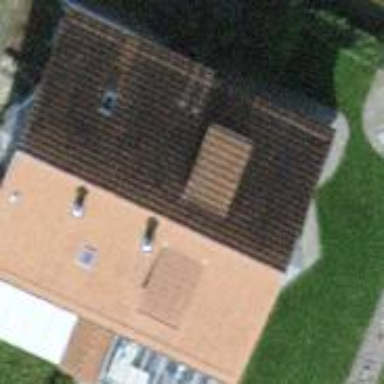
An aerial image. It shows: Semi-detached house with gabled roof.